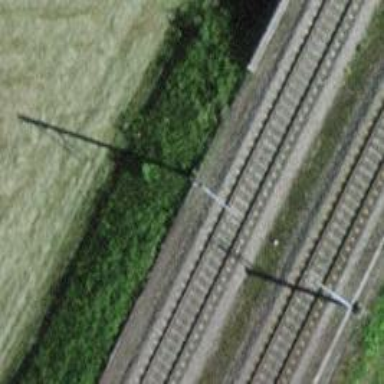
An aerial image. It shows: Railway track with contact line for electrification.